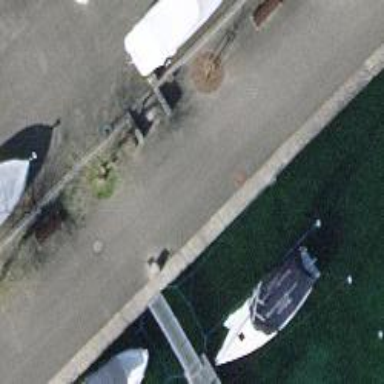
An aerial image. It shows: Man-made pier.